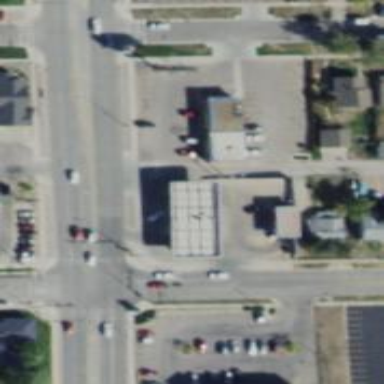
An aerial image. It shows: Convenience shop.